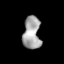
Tissue: prostate
Cell type: Myeloid cells
Senescence score: 0.7283
Nuclear area (px): 559
Mean DAPI intensity: 164.107